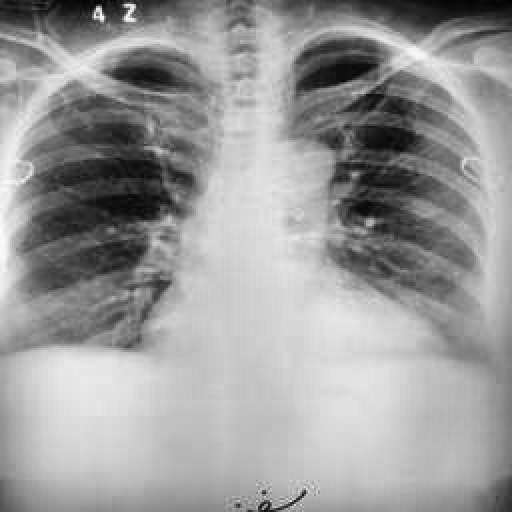
Finding: TUBERCULOSIS